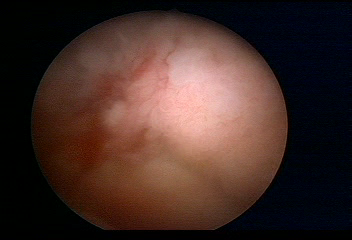
Modality: WLC
Class: Malignant
Subclass: LowGradePapillary
Lesion: L1
Stage: Ta
Morphology: Papillary
Bladder cancer association: Yes
Annotated structures: Tumor